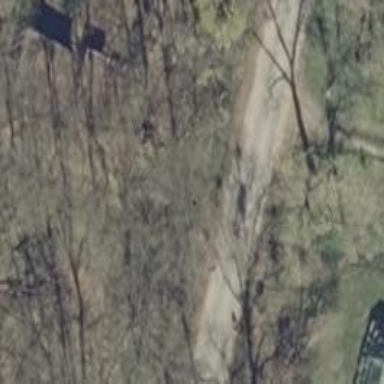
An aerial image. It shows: Asphalt service road.